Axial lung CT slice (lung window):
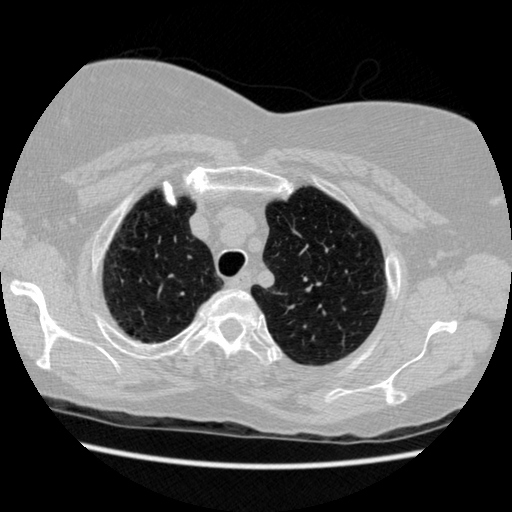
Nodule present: no